Question: I am a little bit confused and cannot make things to work.
So, this is my code in my app Delegate.
'''
// If the device is an iPad, we make it taller.
_tabBarController = [[AKTabBarController alloc] initWithTabBarHeight:(UI_USER_INTERFACE_IDIOM() == UIUserInterfaceIdiomPad) ? 70 : 50];
NSString * storyboardName = @"Main_iPhone";
UIStoryboard *storyboard = [UIStoryboard storyboardWithName:storyboardName bundle: nil];
CurrentViewController * tab1VC = [storyboard instantiateViewControllerWithIdentifier:@"Tab1"];
// dummy controllers
CurrentViewController * tab2VC = [storyboard instantiateViewControllerWithIdentifier:@"Tab1"];
CurrentViewController * tab3VC = [storyboard instantiateViewControllerWithIdentifier:@"Tab1"];
CurrentViewController * tab4VC = [storyboard instantiateViewControllerWithIdentifier:@"Tab1"];
[_tabBarController setViewControllers:[NSMutableArray arrayWithObjects:
tab1VC,
tab2VC,
tab3VC,
tab4VC,
nil]];
[_window setRootViewController:_tabBarController];
[_window makeKeyAndVisible];
'''
Then, in my storyboard I have the image below :

So, I have my ViewController and I clicked
I want to have a different navigation controller for each tab.
Inside my CurrentViewController I have this when button is clicked :
'''
- (IBAction)dummyButton:(id)sender {
NSString * storyboardName = @"Main_iPhone";
UIStoryboard *storyboard = [UIStoryboard storyboardWithName:storyboardName bundle: nil];
UserSettingsSetupViewController *userSettingsSetupController = [storyboard instantiateViewControllerWithIdentifier:@"UserSettingsSetup"];
[[self navigationController] pushViewController:userSettingsSetupController animated:YES];
}
'''
And apparently nothing is pushed into the navigation Controller because nothing opens.
Doing some research, I saw that this is because or
but why is that? Should I add any code? I thought that by doing that from storyboard, it shouldn't be nil? Am I wrong?
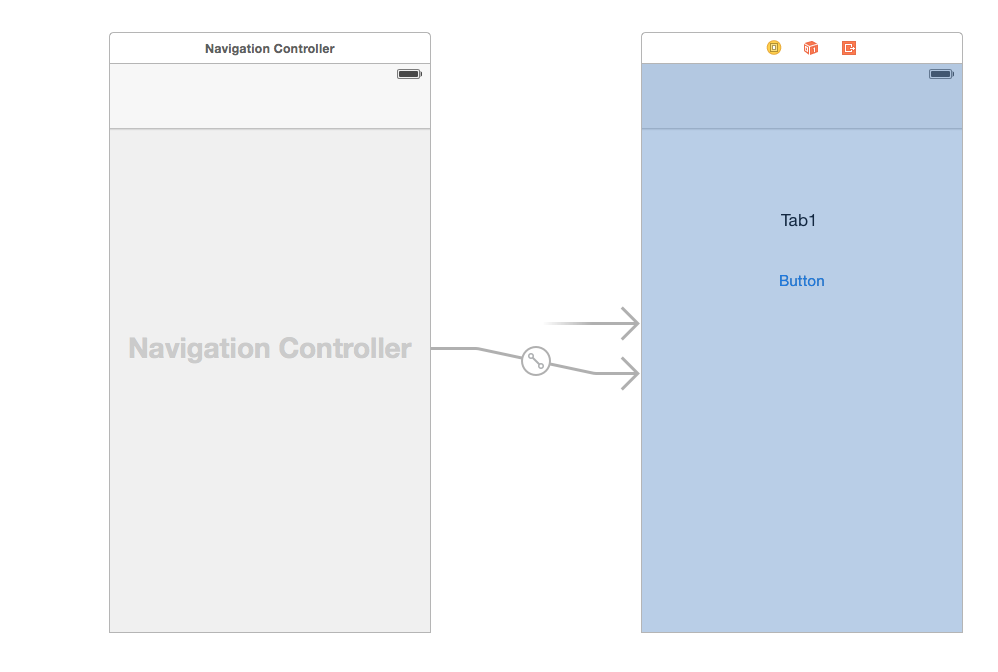
Answer: A couple of comments. First of all, if you're using a storyboard, don't create view controllers in the app delegate; drag all the controllers you need into the storyboard. There's no need for any added code in the app delegate at all.
Your problem is caused by trying to mix storyboard controllers and code in the app delegate. You are instantiating tab1VC and making that the controller in the first tab -- that controller doesn't "know" anything about the navigation controller you added in the storyboard. If you wanted to do it in code (which I don't recommend), you would need to instantiate that navigation controller instead (it will take care of instantiating its root view controller), and add that as the first item in the viewControllers array.
My advice is do it all in the storyboard. Change the class of the tab bar controller there to AKTabBarController, and set its tab bar height in its init method or viewDidLoad.